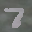
Label: 7